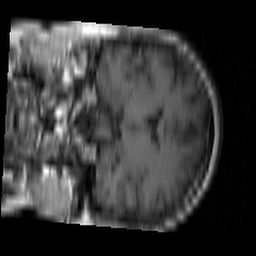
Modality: T1w
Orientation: coronal
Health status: ill
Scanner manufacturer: siemens
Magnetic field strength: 1.5 T
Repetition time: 0.4 s
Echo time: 0.014 s